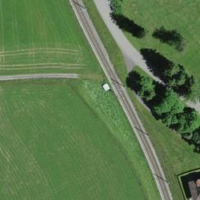
EUNIS habitat code: 52
Species observed at this site:
Tussilago farfara